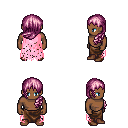
a pixel art fantasy rpg character, male body template, human, dark skin, pink tattered cape, robe skirt, pink left-swept hairstyle, brown shoes, four views (front, back, left, right), 2x2 character sprite sheet, small pixel art, hard edges, no anti-aliasing